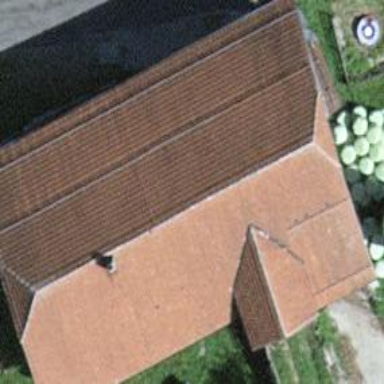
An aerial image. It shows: Farm building.